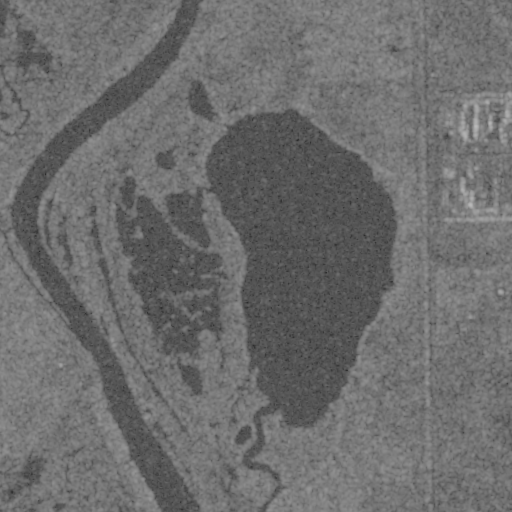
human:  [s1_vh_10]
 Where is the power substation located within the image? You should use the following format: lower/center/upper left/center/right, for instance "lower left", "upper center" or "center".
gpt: The power substation is located in the upper right of the image.
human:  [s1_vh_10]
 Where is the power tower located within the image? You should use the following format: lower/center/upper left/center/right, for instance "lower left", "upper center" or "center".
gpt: The power tower is located in the right of the image.
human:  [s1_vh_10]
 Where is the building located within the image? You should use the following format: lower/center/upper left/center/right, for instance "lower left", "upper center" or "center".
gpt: The building is located in the upper right of the image.
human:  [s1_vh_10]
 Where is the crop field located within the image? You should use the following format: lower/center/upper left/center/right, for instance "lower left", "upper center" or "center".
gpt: There is no crop field in the image.

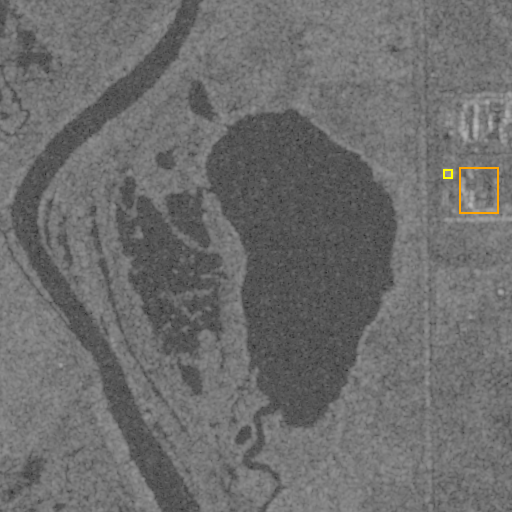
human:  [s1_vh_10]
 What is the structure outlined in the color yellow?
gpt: The structure outlined in yellow is a power substation.
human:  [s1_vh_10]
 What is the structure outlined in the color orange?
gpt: The structure outlined in orange is a building.
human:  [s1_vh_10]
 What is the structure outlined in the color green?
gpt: There is no green outline.